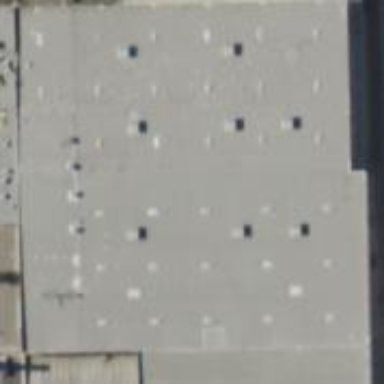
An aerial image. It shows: Warehouse building.